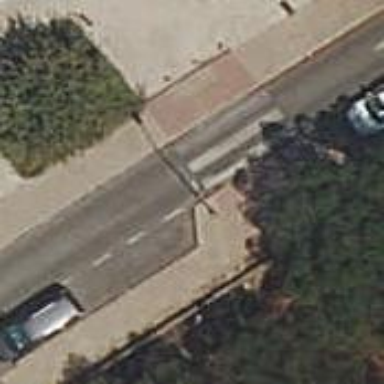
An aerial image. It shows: Zebra crossing on the road.